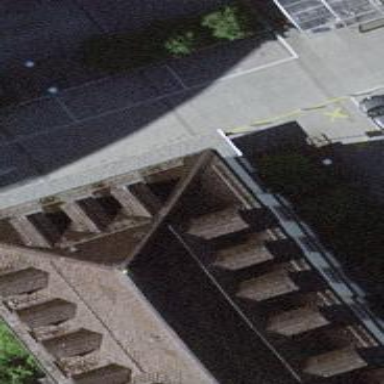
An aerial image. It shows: View of roof of building.